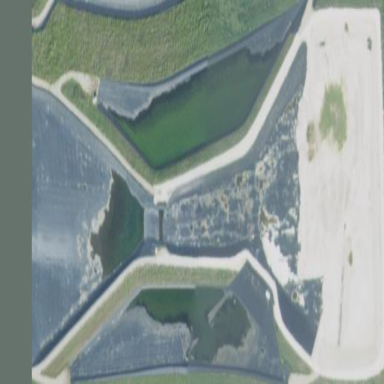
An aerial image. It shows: Basin with water.